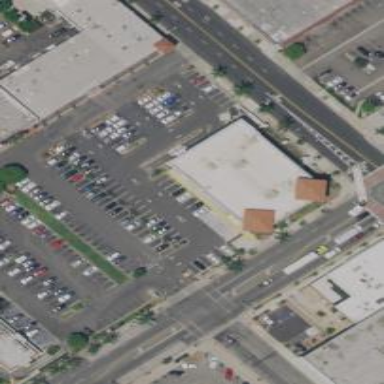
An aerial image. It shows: Building that is pharmacy providing healthcare services.